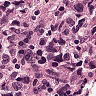
Metastatic tissue present: yes